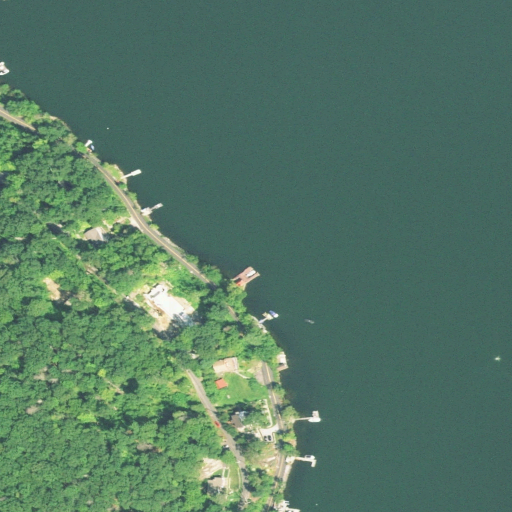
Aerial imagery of cape in Connecticut named Marks Hollow Point containing open water, deciduous forest, open development, low intensity development, and medium intensity development